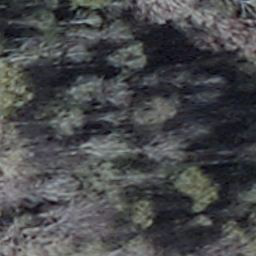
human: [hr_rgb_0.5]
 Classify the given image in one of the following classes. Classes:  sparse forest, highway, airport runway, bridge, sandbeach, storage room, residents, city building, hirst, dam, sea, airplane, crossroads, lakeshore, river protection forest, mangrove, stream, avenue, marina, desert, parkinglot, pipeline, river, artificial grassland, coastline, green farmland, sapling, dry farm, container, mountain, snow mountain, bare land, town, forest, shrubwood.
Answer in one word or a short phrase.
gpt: shrubwood